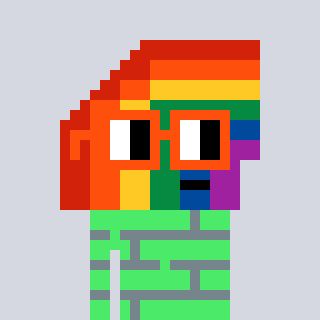
a pixel art character with square orange glasses, a rainbow-shaped head and a teal-colored body on a cool background